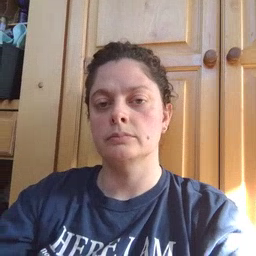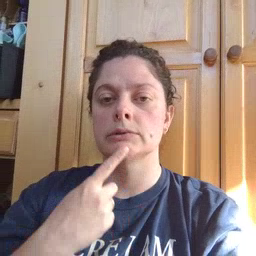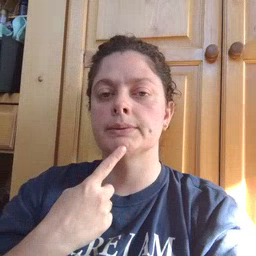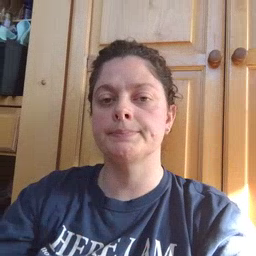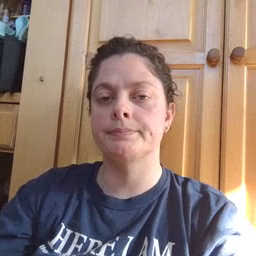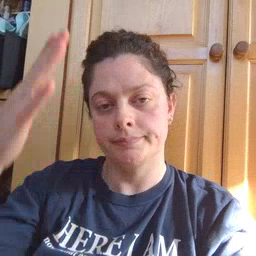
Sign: say